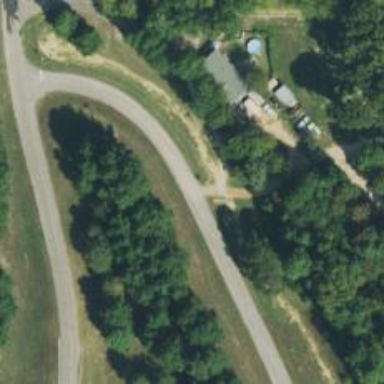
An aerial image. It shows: Unclassified road with asphalt surface.